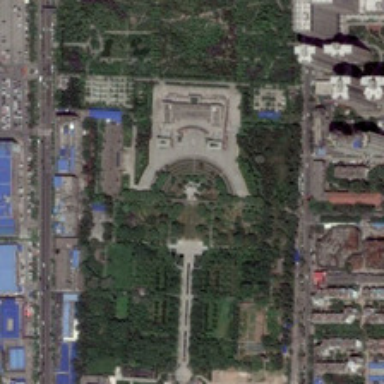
The square is surrounded by two forests and a redidential and a parking lot .